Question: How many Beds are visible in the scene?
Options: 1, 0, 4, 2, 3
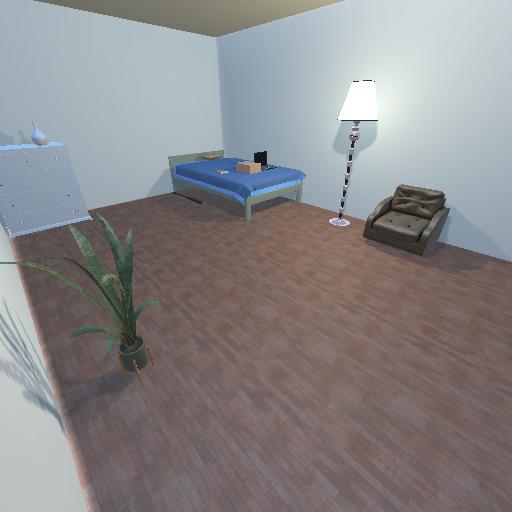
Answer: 1